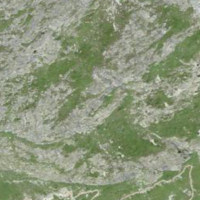
EUNIS habitat code: 26
Species observed at this site:
Gymnadenia rhellicani